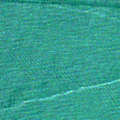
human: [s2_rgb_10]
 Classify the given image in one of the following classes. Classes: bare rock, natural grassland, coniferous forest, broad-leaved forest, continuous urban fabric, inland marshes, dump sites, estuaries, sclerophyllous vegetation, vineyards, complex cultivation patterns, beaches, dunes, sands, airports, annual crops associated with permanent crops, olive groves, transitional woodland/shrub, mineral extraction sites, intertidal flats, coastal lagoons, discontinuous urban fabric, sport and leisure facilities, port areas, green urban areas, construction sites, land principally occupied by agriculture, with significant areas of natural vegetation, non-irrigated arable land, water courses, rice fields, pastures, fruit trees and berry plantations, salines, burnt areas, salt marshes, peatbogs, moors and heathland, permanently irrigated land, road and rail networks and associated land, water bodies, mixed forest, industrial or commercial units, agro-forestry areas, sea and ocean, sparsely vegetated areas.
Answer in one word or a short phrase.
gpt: sea and ocean